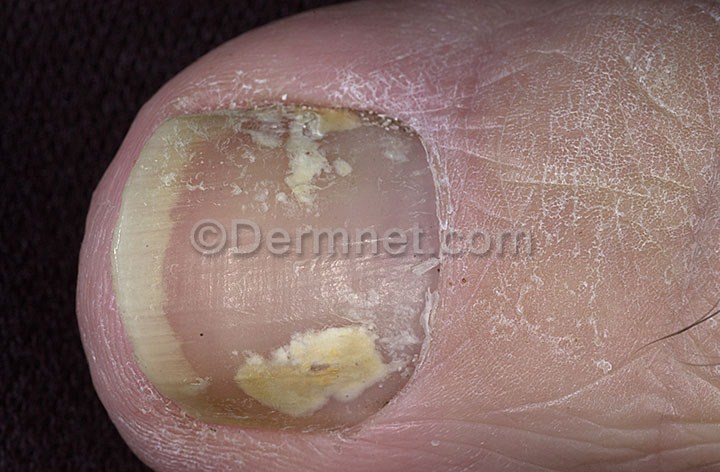
Disease: Nail Fungus and other Nail Disease